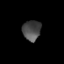
Tissue: prostate
Cell type: Fibroblasts
Senescence score: 0.7109
Nuclear area (px): 360
Mean DAPI intensity: 74.356